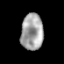
Tissue: prostate
Cell type: Epithelial cells
Senescence score: 0.3474
Nuclear area (px): 790
Mean DAPI intensity: 163.743